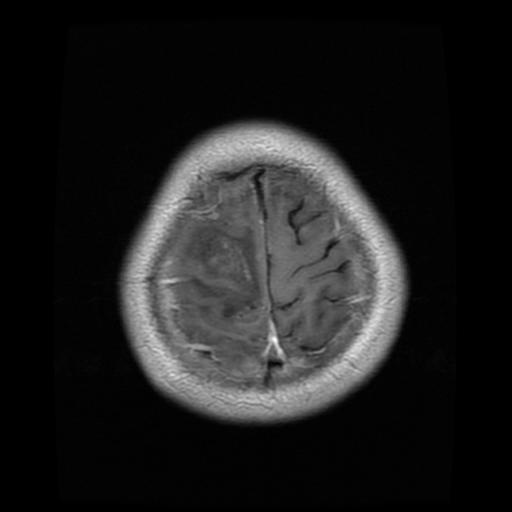
Label: glioma